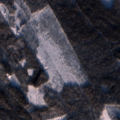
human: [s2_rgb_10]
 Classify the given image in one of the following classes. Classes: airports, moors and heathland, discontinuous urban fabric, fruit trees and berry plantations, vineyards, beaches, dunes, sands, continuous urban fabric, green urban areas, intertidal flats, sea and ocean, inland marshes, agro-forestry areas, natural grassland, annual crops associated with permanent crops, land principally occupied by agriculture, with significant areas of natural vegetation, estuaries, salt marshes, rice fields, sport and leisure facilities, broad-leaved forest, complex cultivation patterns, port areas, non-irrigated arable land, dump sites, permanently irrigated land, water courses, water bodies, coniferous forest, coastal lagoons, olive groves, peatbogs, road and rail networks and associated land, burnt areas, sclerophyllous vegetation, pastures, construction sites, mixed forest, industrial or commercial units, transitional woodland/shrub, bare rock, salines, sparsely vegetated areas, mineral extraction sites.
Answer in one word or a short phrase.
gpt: coniferous forest, mixed forest, transitional woodland/shrub